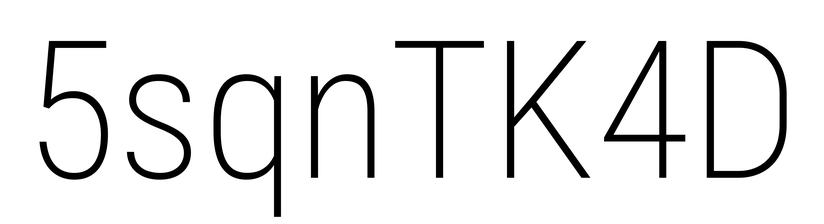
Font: Roboto_Condensed_ExtraLight